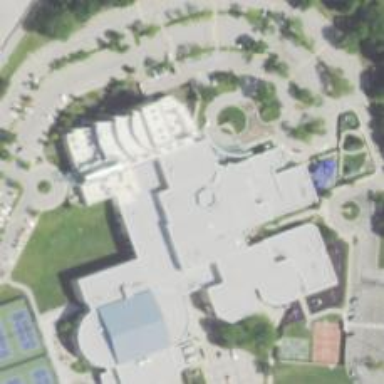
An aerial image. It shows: School.